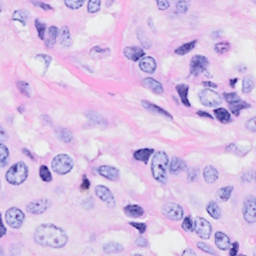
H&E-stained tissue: Breast